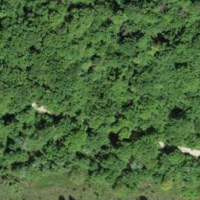
EUNIS habitat code: 41
Species observed at this site:
Hygromia cinctella